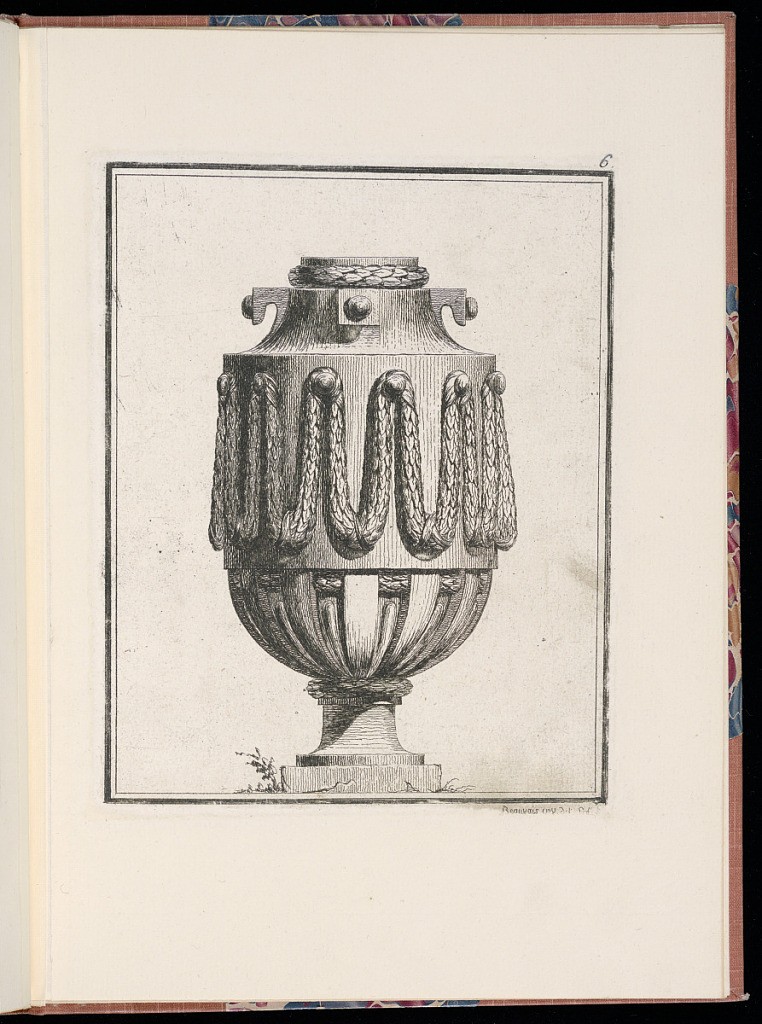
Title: Ornamental Vase Design
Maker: Jacques-Philippe de Beauvais, French, 1739 – 1781
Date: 1760-1764
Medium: Etching on laid paper
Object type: Print
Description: Oval vase with a narrow mouth. The vase is decorated with laurel leaf ornamentation, including a garland of laurel leaves that winds up and down over the belly of the vase, looped over a series of plugs. The vase is elevated on a low, simple plinth, and there is evidence of grasses around it. The plate is signed and numbered.